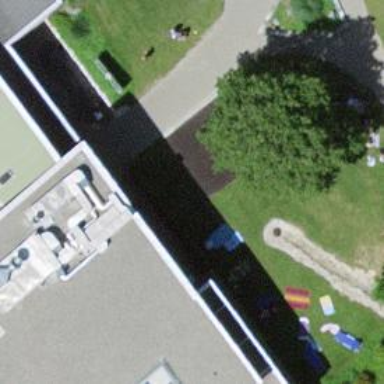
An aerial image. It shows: Playground structure.